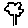
Label: tree